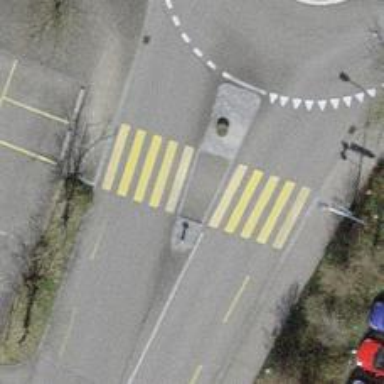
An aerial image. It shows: Uncontrolled crossing with yellow zebra marking and island in the middle.